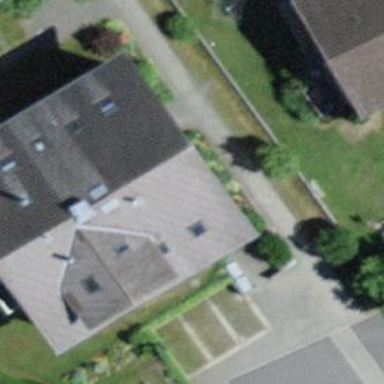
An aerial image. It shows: Residential building.